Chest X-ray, PA view. Patient: 59 years old, sex F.
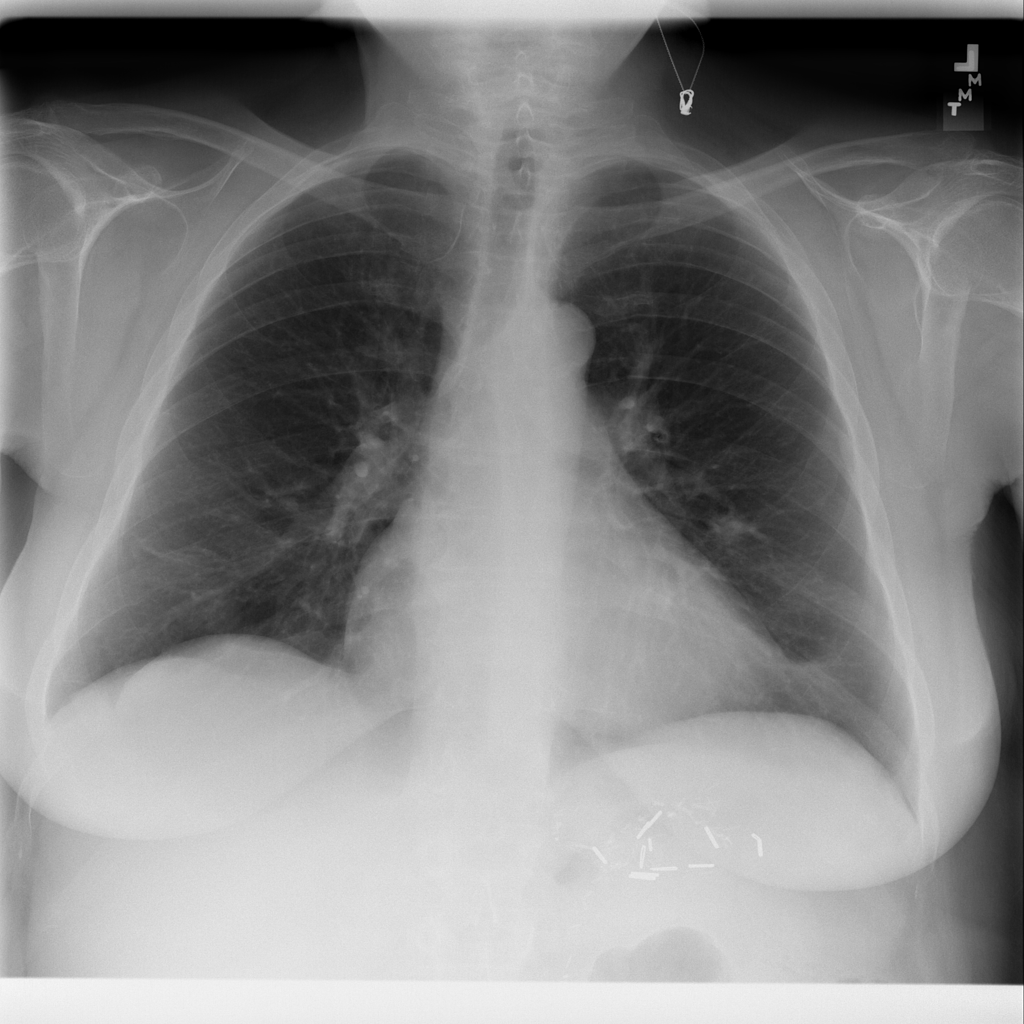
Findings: No Finding